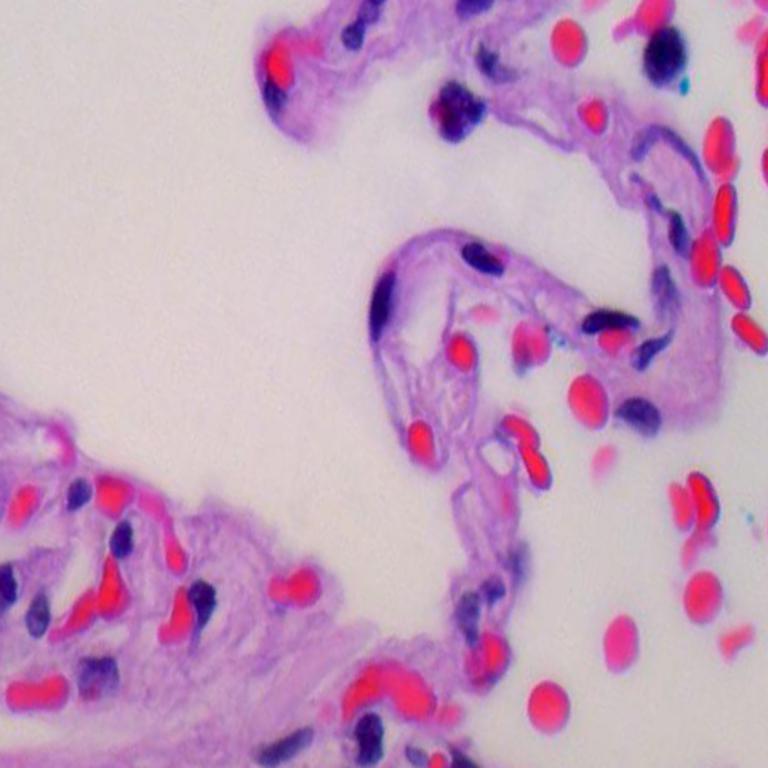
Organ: lung
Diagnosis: benign